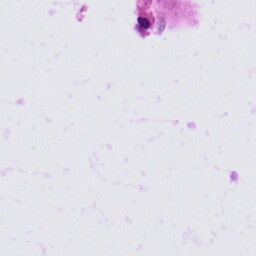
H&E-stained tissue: Prostate